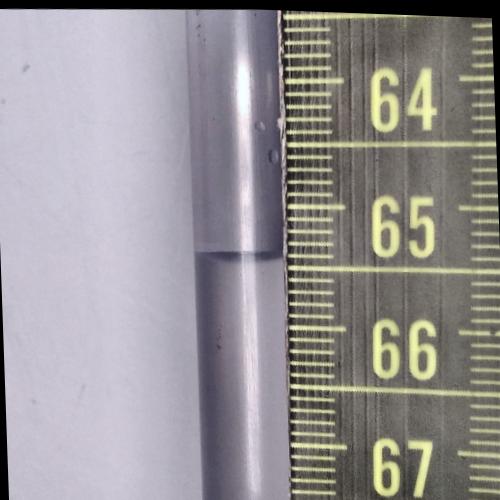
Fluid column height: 65.4 cm